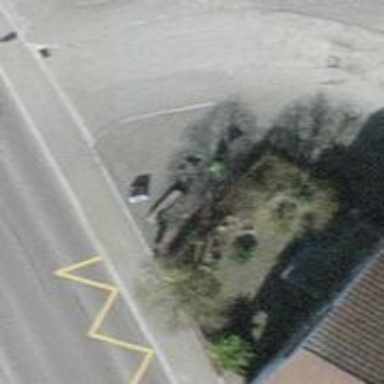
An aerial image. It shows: Brown bench in the vicinity.